Question: I wanted to add to my layout section titles like phone, email and address in the image below, but cant find that built-in element, or are they just styled labels?
It's a recurring element in android default apps so I assume there must be a straightforward way to use them
Thank you so much

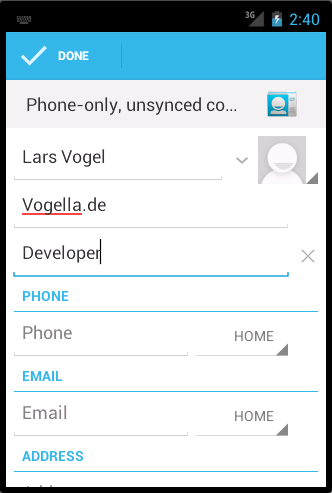
Answer: Doesn't seem to be a built-in element. At least in the Contacts app, it's just a regular View:
'''
<View
android:id="@+id/divider"
android:layout_width="match_parent"
android:layout_height="1px"
android:layout_marginLeft="8dip"
android:layout_marginRight="8dip"
android:layout_marginStart="8dip"
android:layout_marginEnd="8dip"
android:background="@color/secondary_header_separator_color" />
'''
So, just a one-pixel-high view with a specific background color.
You can see the layout in the <URL> file.
'''
<style name="EditKindTextAppearanceStyle" parent="@android:style/TextAppearance.Small">
<item name="android:textSize">14sp</item>
<item name="android:textStyle">bold</item>
<item name="android:textAllCaps">true</item>
<item name="android:textColor">#363636</item>
<item name="android:fontFamily">sans-serif</item>
</style>
'''